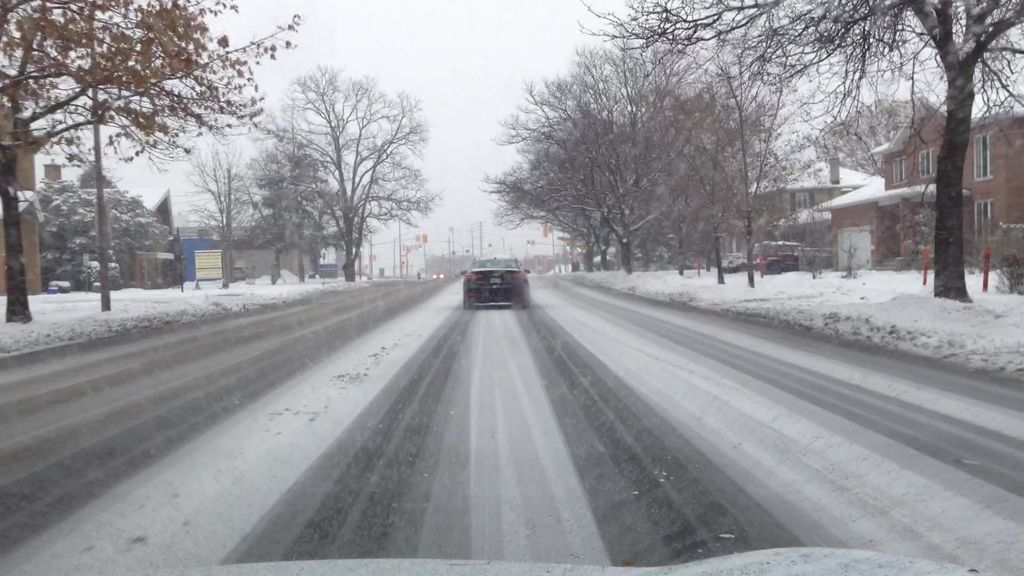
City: ottawa-gatineau